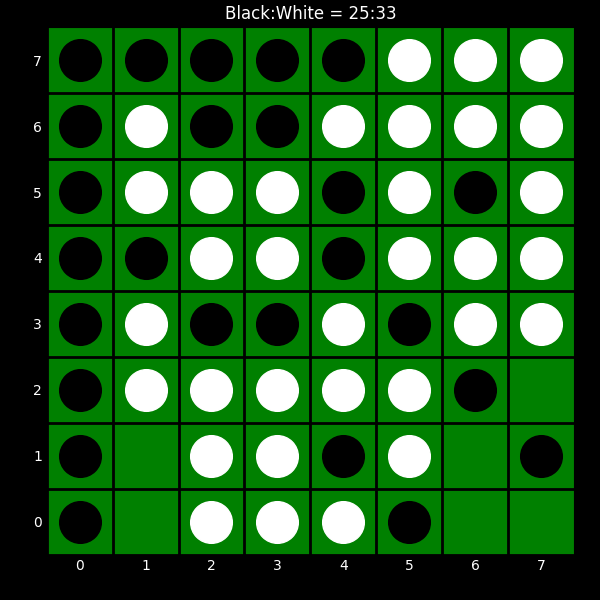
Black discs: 25
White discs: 33